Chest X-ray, AP view. Patient: 52 years old, sex M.
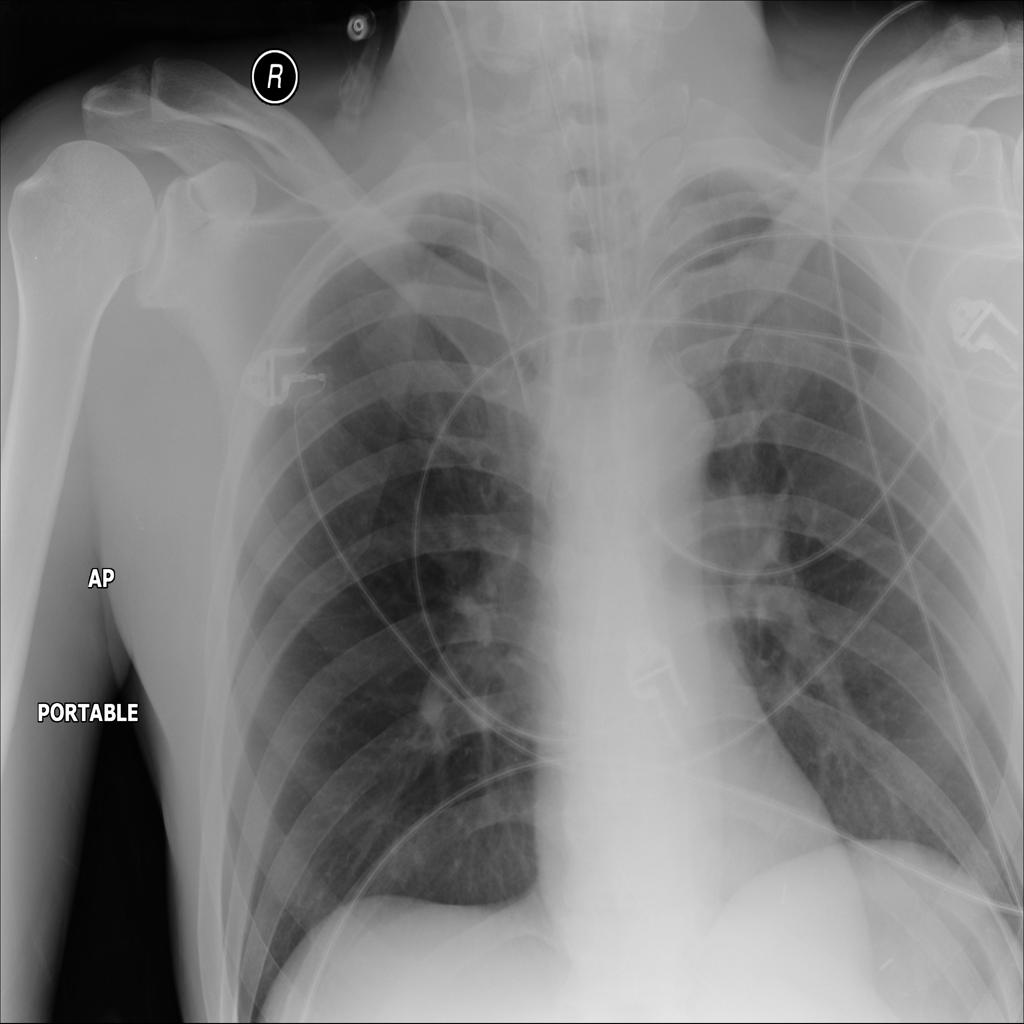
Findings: Atelectasis